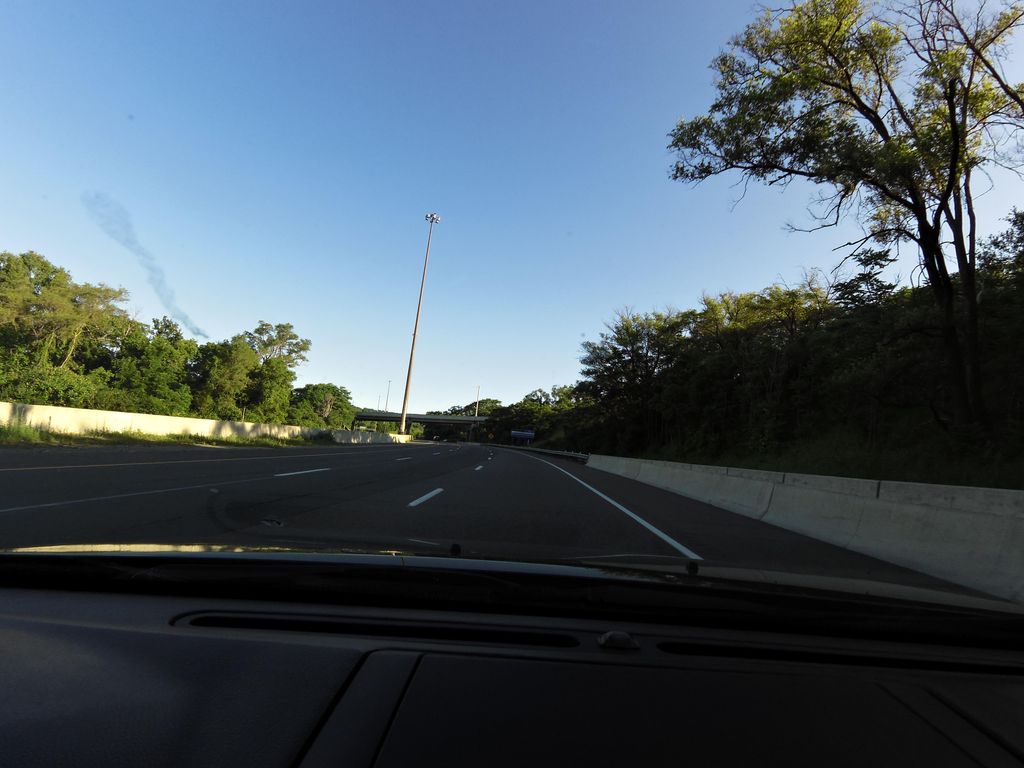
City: hamilton